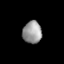
Tissue: lung
Cell type: Fibroblasts
Senescence score: 0.5449
Nuclear area (px): 416
Mean DAPI intensity: 151.659